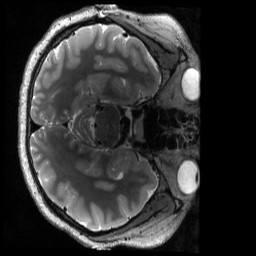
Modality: T2w
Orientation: axial
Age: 24
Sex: female
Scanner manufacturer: siemens
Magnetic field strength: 3 T
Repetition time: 3.2 s
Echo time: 0.563 s